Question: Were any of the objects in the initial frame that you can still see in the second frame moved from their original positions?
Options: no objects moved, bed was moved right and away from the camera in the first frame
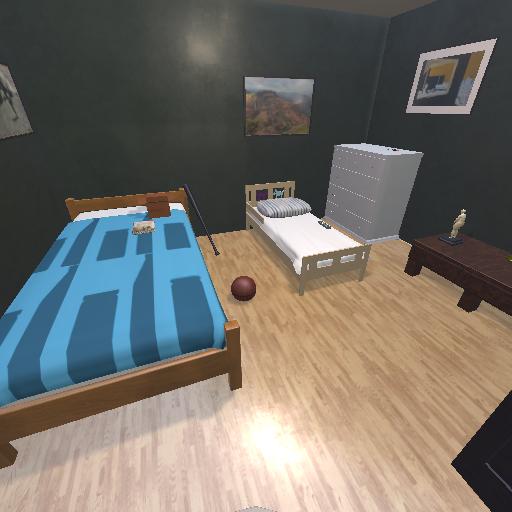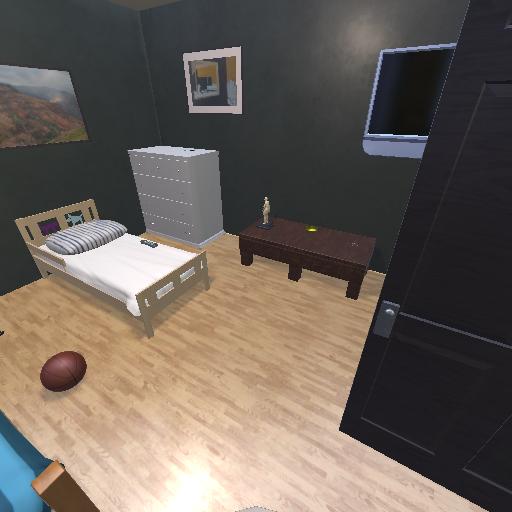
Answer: no objects moved